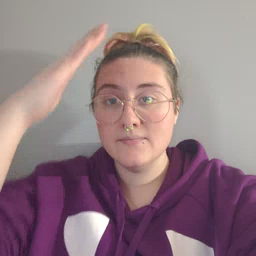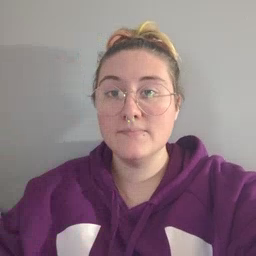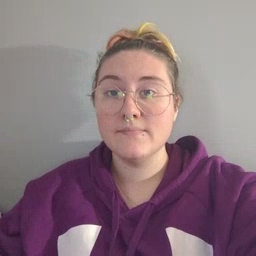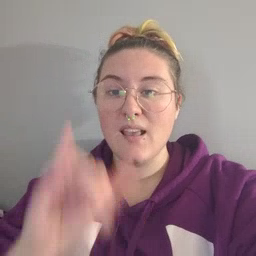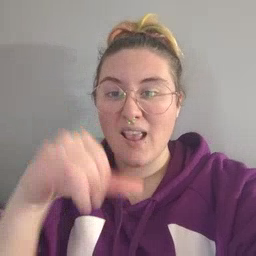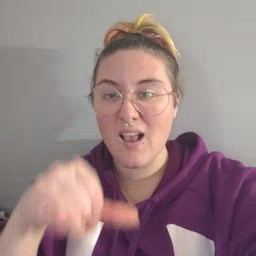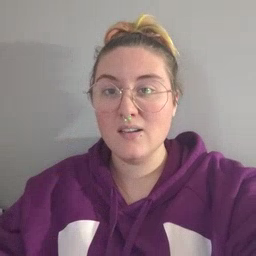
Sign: that